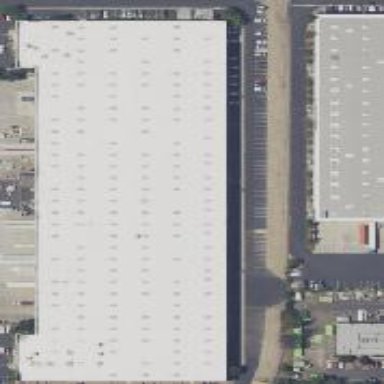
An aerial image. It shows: Warehouse.